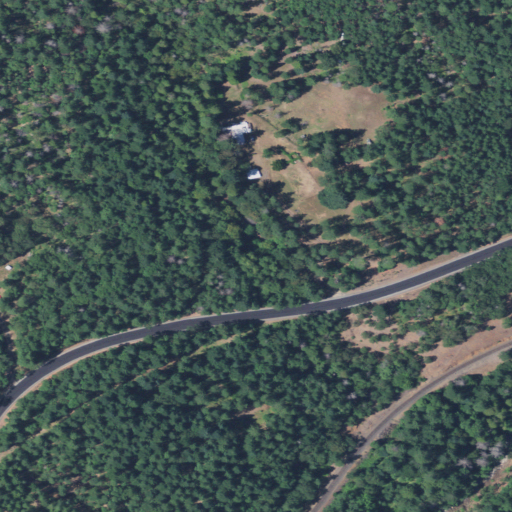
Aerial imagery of valley in Oregon named Water Tank Gulch containing evergreen forest, shrub, open development, low intensity development, and woody wetlands